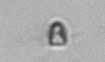
Label: Pyramimonas